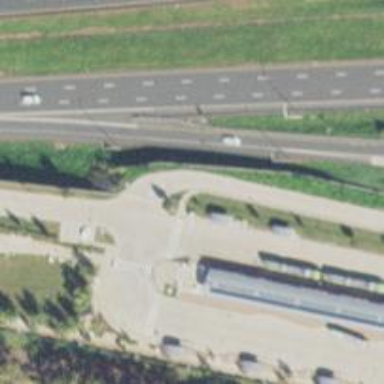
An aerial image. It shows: Busway road.